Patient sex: M
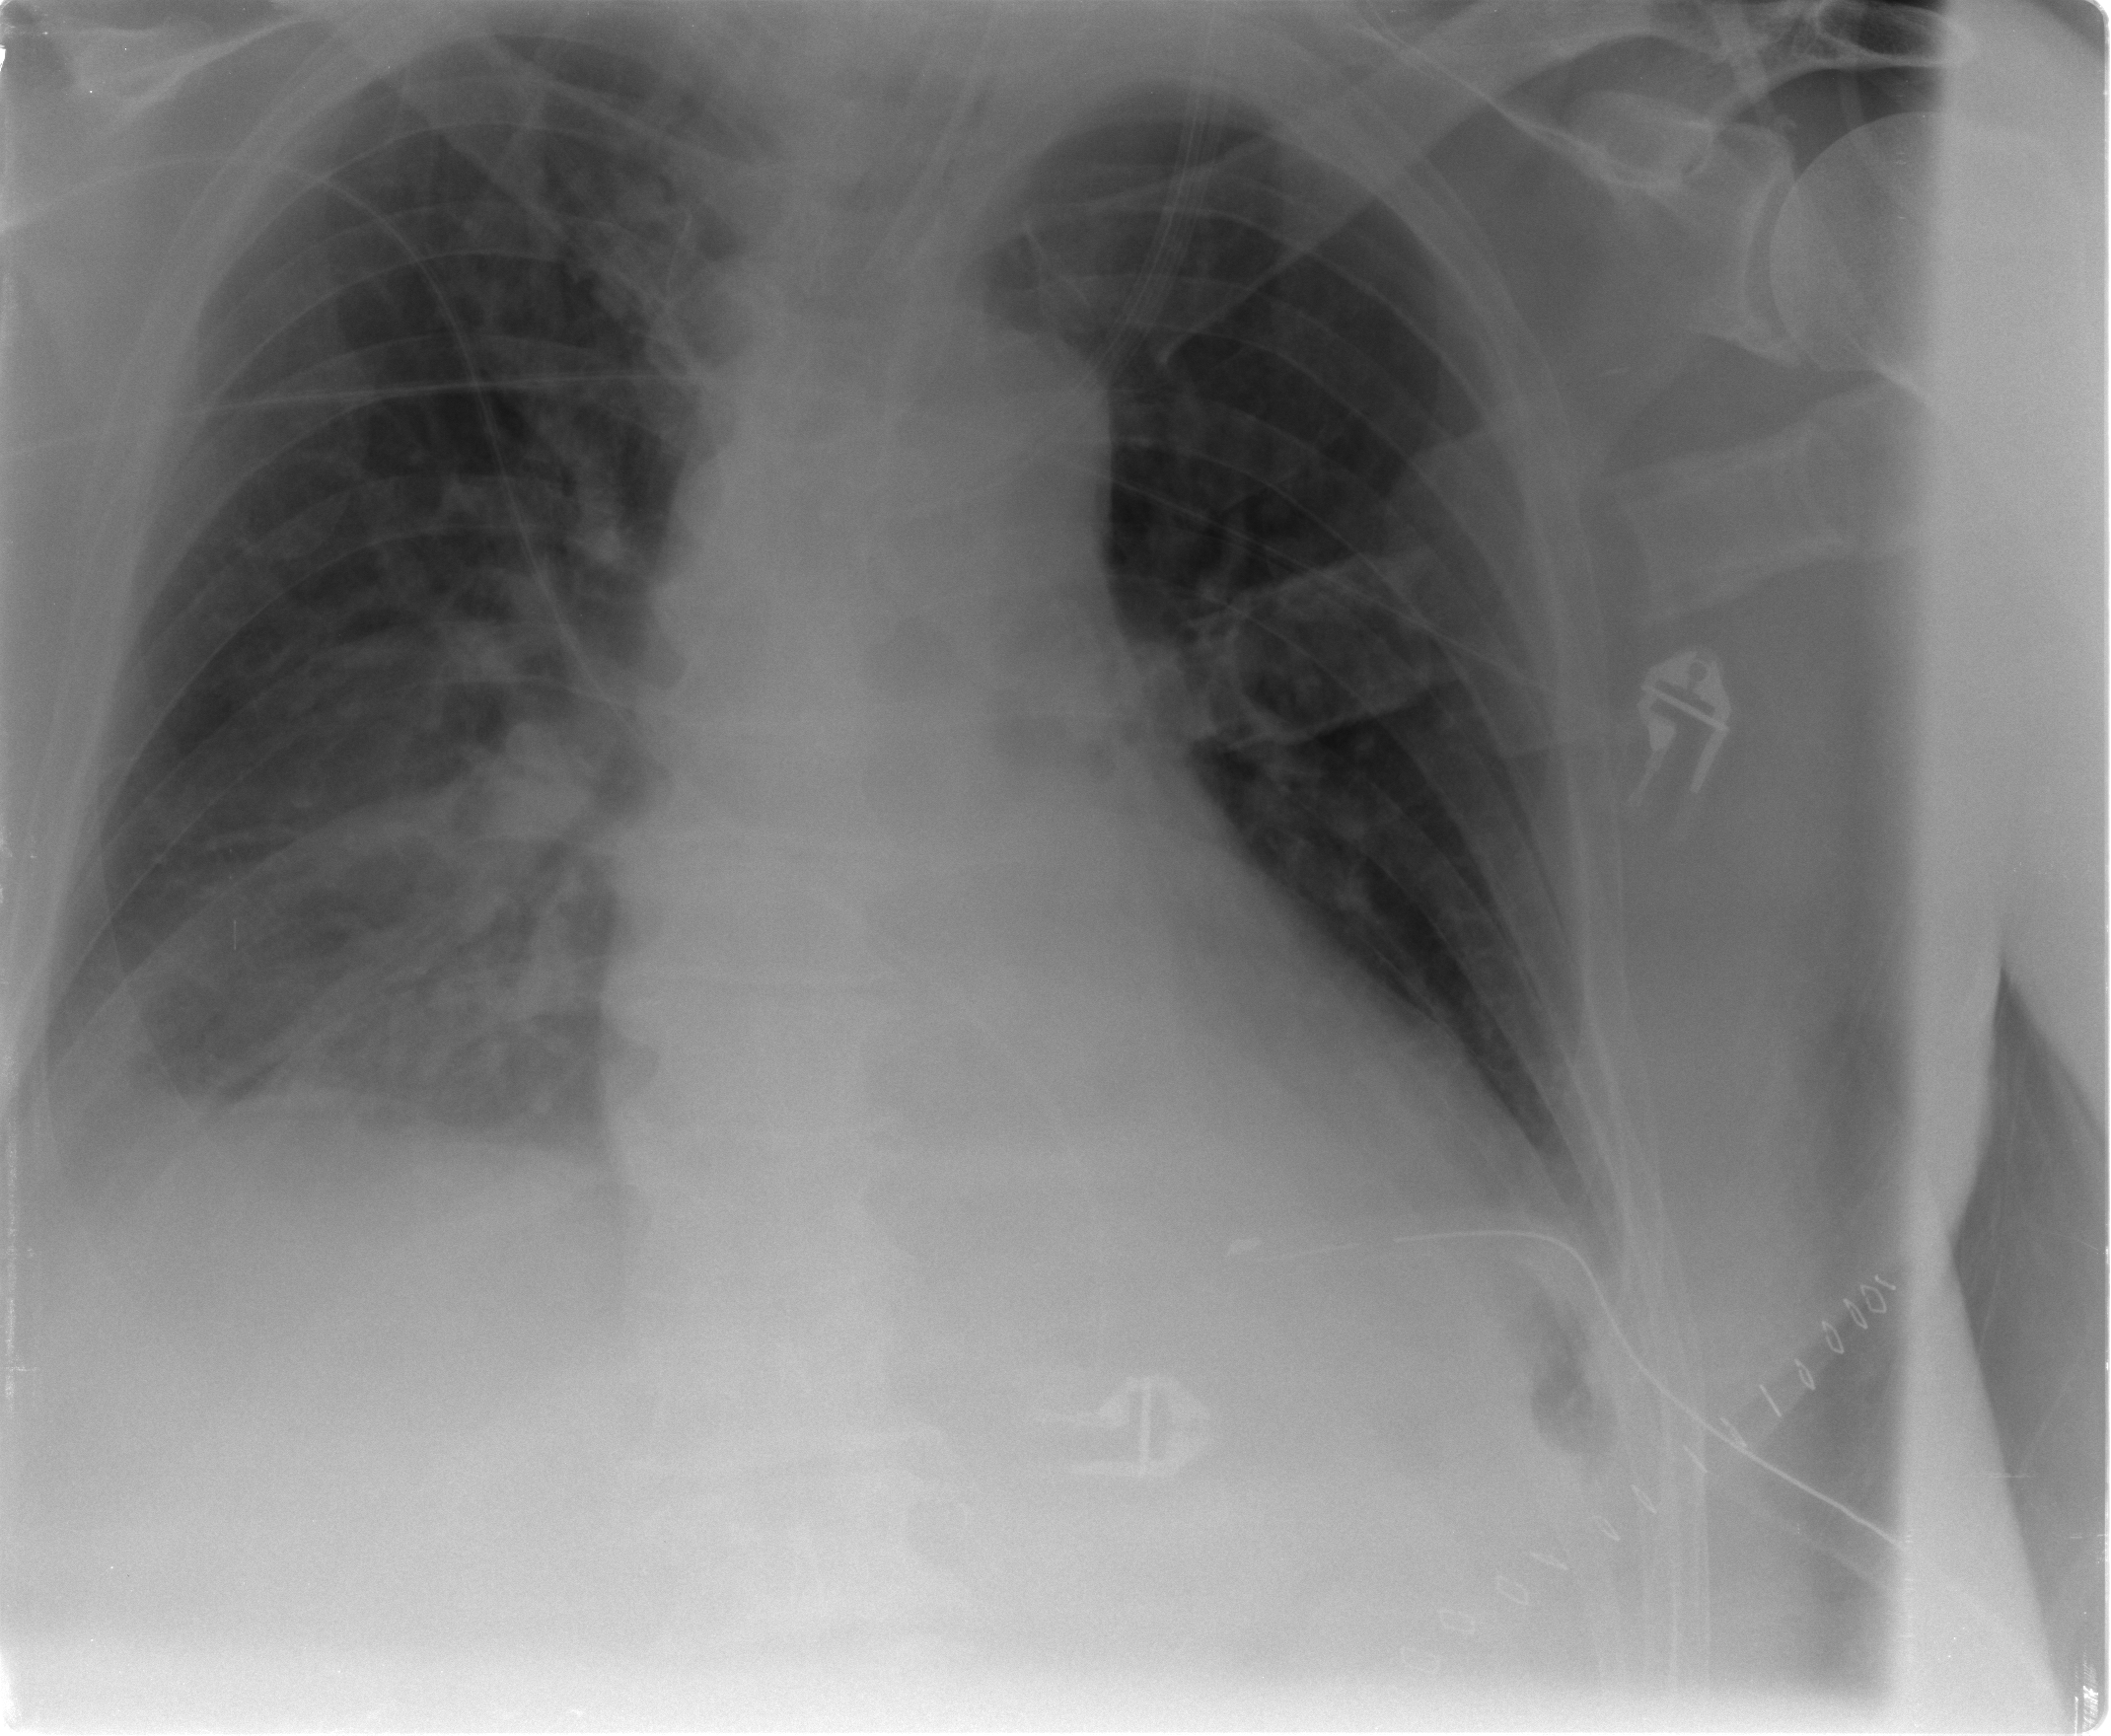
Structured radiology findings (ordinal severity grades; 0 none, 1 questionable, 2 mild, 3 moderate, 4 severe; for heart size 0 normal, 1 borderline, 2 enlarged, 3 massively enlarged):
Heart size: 2
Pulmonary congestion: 2
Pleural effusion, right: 2
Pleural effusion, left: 2
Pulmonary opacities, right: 2
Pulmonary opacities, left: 0
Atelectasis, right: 2
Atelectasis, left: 2